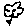
Label: flower